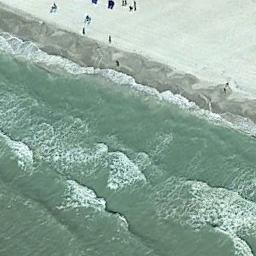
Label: beach